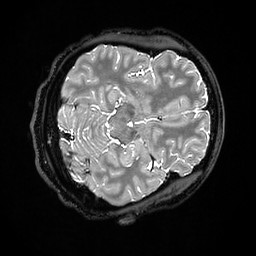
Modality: T2w
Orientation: axial
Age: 23
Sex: female
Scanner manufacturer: ge
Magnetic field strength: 3 T
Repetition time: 3.202 s
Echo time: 0.06582 s